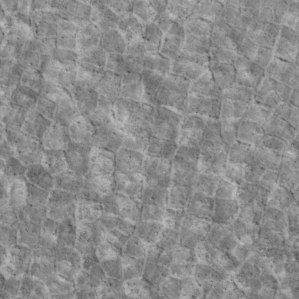
Label: non_frost